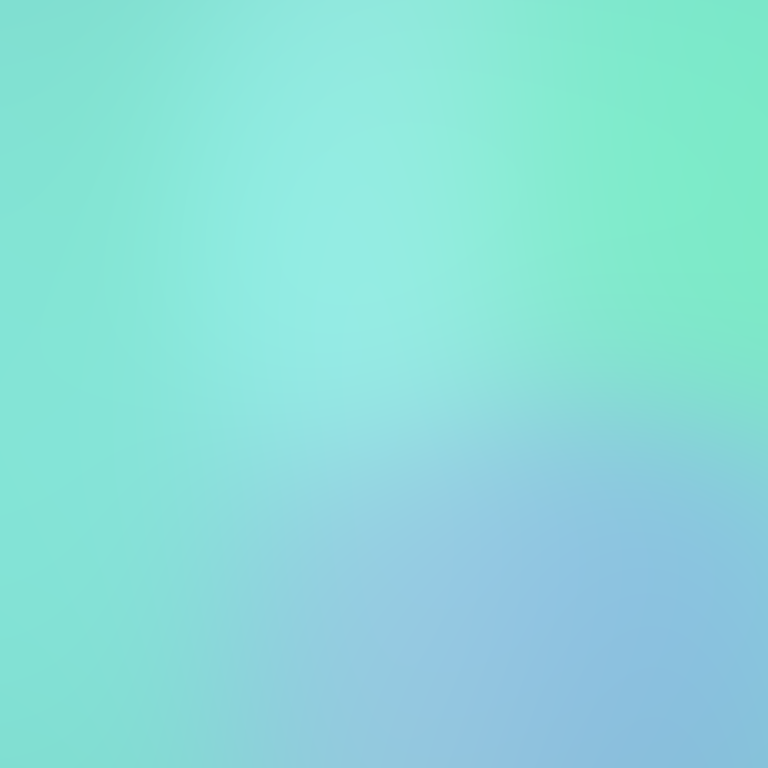
Abstract light effect, smooth gradient from soft teal to light blue, calm atmosphere, diffuse glow, no room, no furniture, no objects.